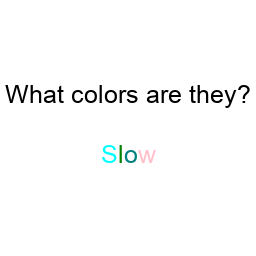
Color: cyan, green, teal, pink
Background color: white
Question text color: black